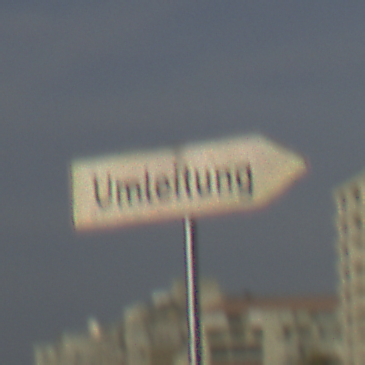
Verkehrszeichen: UmleitungswegweiserRechtsweisend
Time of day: MorningAfternoon
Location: Outdoor (Suburban)
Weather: PartlyCloudy
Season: NotSpecified
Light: Natural